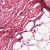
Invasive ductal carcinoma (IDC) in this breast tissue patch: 0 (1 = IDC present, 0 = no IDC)